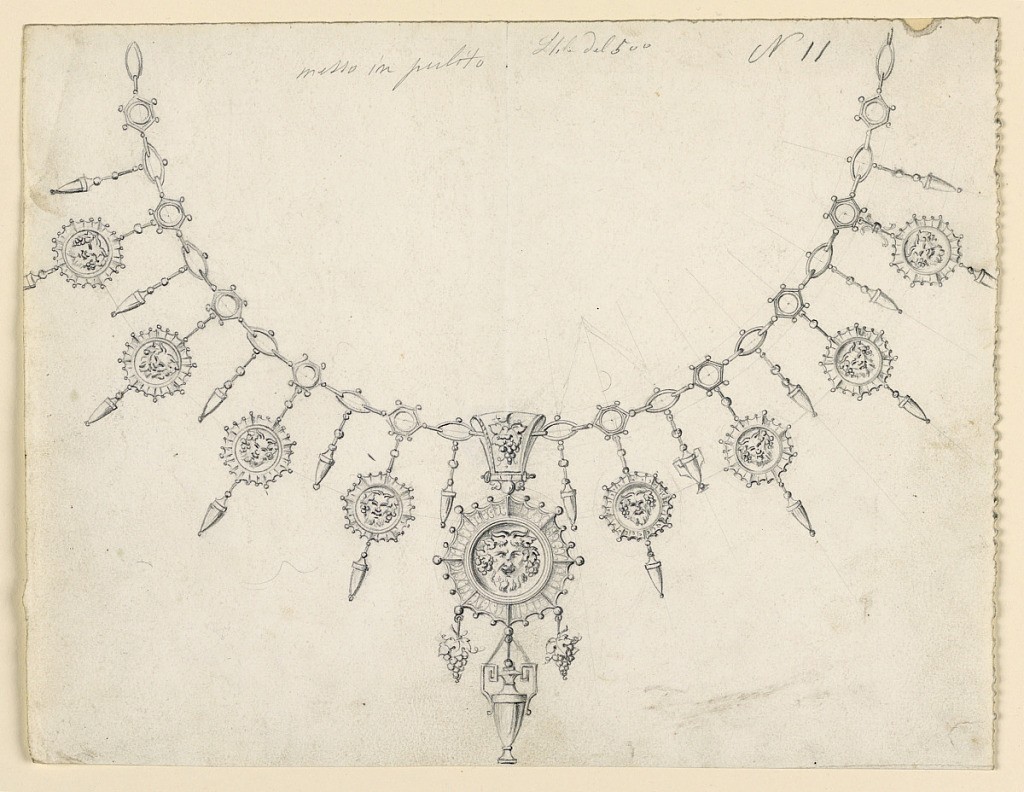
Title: Design for a necklace
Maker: Salvatori, Italian, active 19th century
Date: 1880
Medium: Graphite Paper, white wove
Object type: Drawing
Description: Horizontal rectangle. A chain hanging from the links; alternatively a small vase and a disk with a satyr mask, and a vase below. The pendant has the same disk, only larger, with two bunches of grapes and a vase hanging below. The borders of the disks have the shape of an open umbrella seen from the inside.